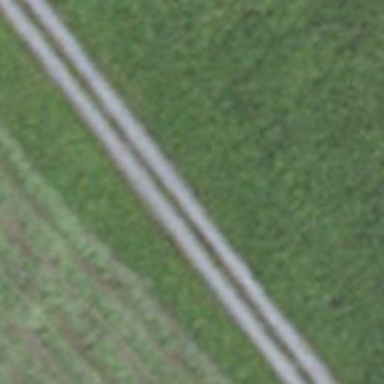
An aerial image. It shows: Track road with grade4 tracktype.